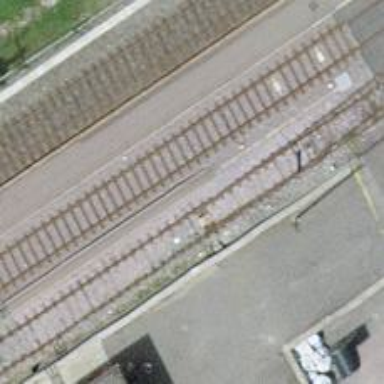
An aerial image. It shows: Platform for public transport and railway services.